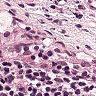
Metastatic tissue present: no